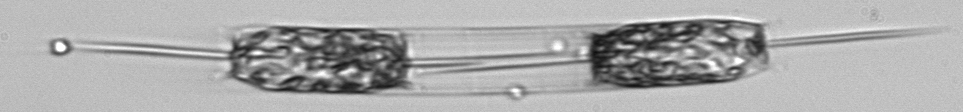
Label: Ditylum_brightwellii